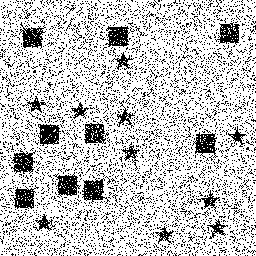
Squares: 10
Triangles: 0
Stars: 10
Total shapes: 20